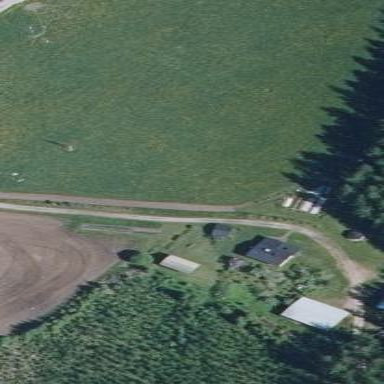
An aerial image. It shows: Farmyard area.